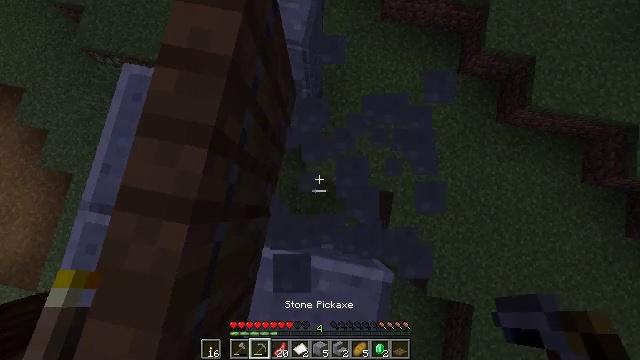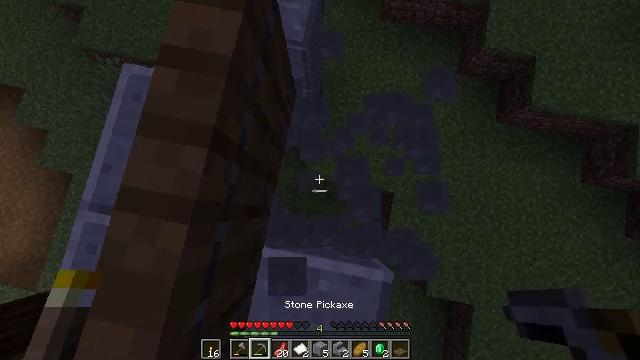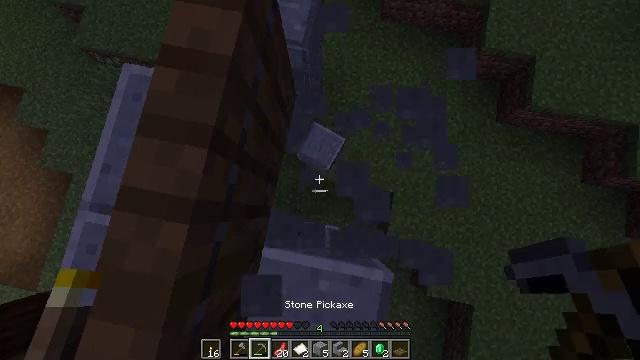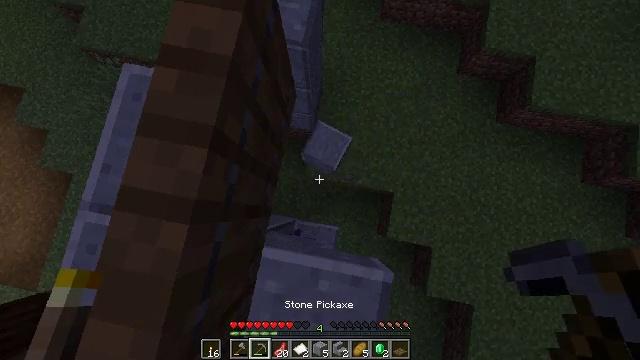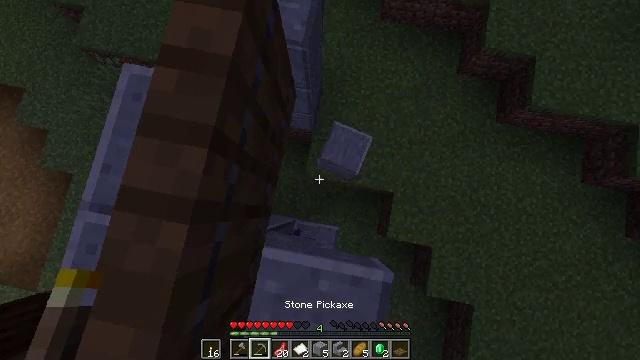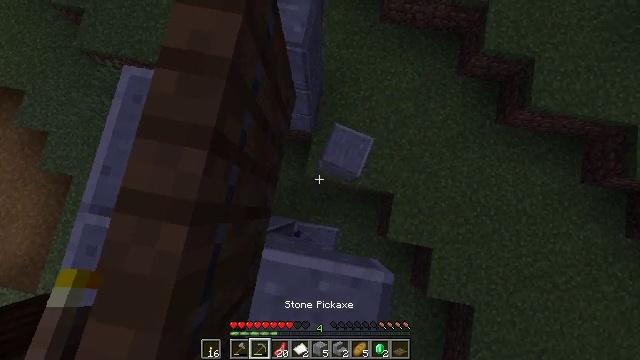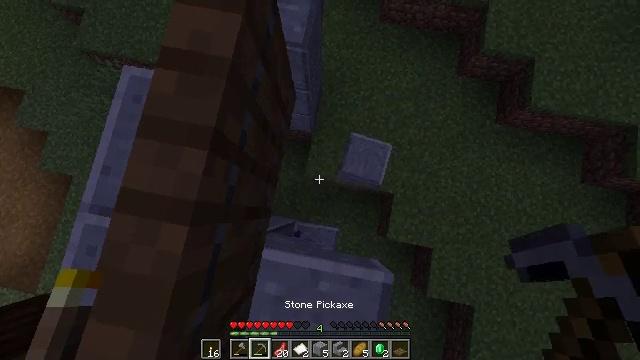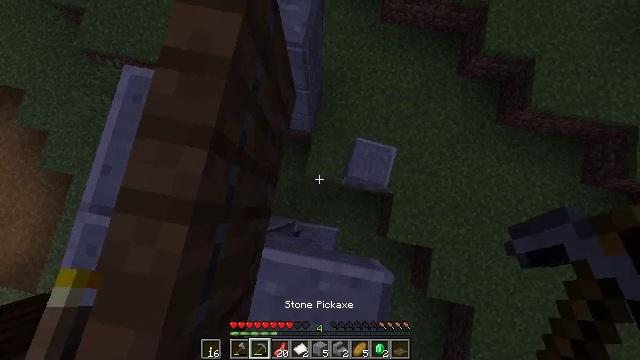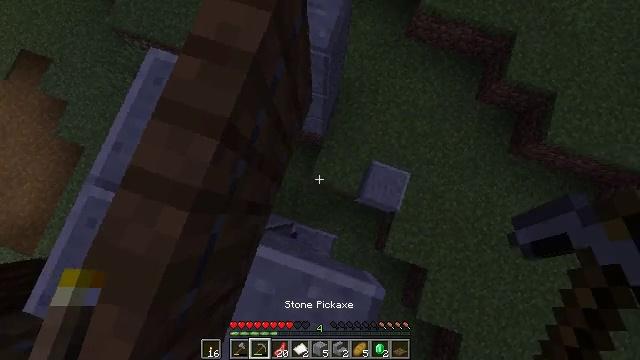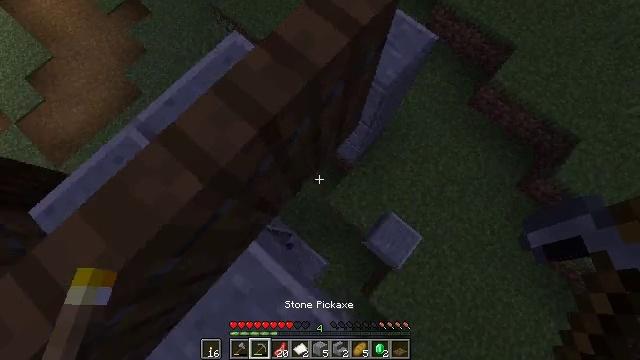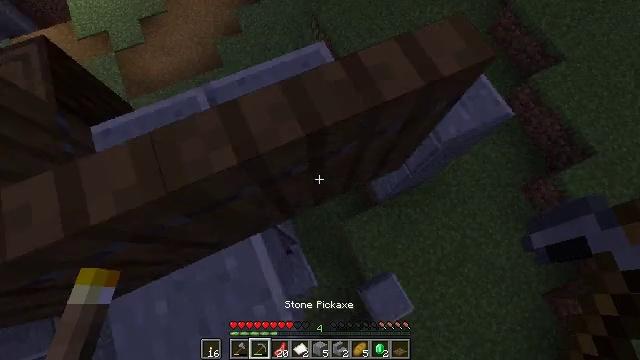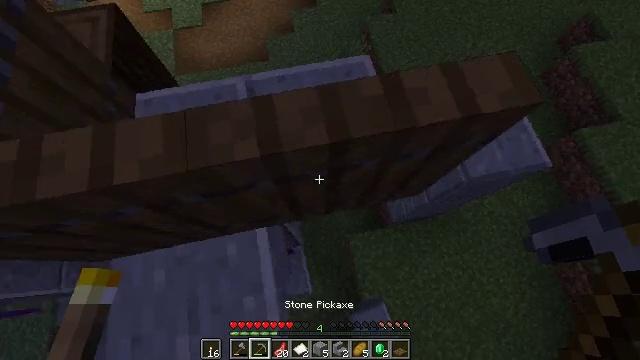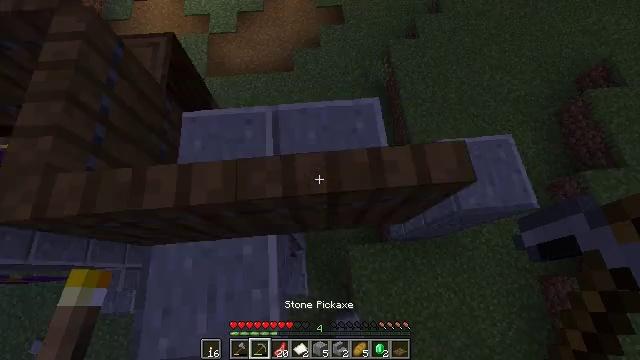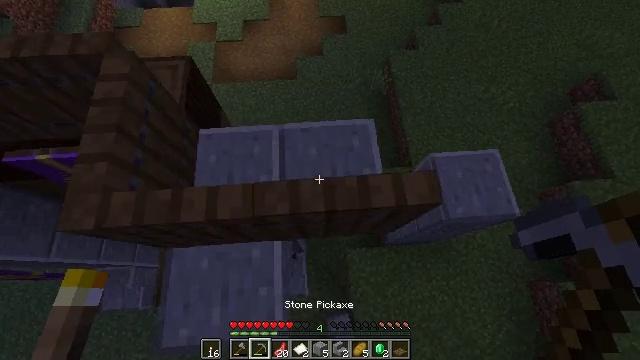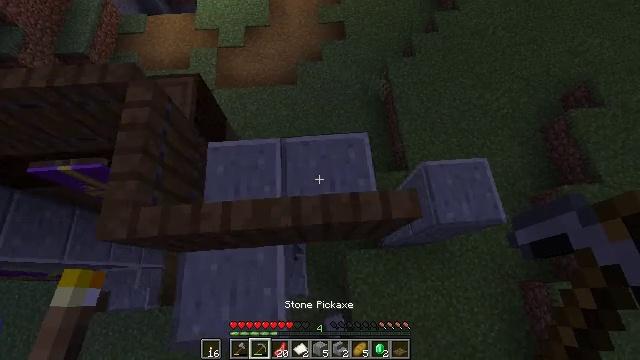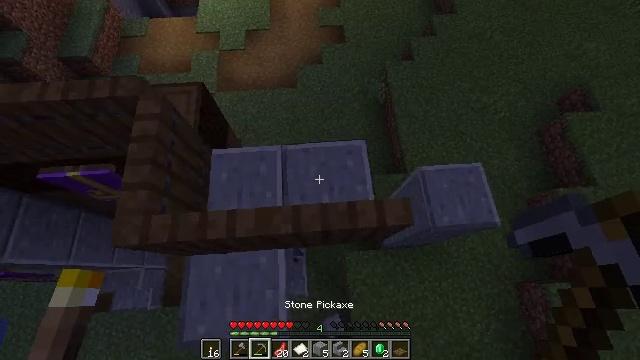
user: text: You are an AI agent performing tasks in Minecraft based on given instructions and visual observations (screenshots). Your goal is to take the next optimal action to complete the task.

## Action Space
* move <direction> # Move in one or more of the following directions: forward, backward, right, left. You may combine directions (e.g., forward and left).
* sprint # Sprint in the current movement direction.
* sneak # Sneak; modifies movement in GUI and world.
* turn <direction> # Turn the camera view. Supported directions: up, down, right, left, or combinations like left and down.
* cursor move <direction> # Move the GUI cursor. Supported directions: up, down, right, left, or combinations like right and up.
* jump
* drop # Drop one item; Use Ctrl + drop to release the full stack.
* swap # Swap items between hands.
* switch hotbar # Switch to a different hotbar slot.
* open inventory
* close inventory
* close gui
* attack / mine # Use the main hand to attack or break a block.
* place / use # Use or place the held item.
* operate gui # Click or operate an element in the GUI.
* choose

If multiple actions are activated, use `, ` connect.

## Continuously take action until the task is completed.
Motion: motion action
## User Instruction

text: Attack the polished andesite to gather it.
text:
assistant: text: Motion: no_op
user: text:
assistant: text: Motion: no_op
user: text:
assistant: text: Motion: no_op
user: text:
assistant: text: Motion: no_op
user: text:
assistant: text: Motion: no_op
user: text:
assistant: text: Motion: no_op
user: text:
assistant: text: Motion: no_op
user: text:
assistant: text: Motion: turn left and up
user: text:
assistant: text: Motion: turn left and up
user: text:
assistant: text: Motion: turn left and up
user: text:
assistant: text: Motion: move forward, turn left and up
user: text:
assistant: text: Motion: move forward, turn left and up, jump
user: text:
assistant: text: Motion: move forward, jump
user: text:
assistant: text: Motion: move forward, jump
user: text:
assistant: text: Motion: move forward
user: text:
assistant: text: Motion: move forward
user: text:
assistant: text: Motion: move forward
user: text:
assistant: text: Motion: move forward
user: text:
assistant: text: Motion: turn right and down
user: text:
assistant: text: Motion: turn right and down
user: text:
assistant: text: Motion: turn right
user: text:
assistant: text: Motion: turn right
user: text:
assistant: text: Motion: turn right
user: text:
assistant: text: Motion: turn right
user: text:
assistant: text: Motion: turn right
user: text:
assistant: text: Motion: turn right
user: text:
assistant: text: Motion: turn right
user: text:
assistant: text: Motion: turn right
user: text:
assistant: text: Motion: turn right
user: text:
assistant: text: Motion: turn right